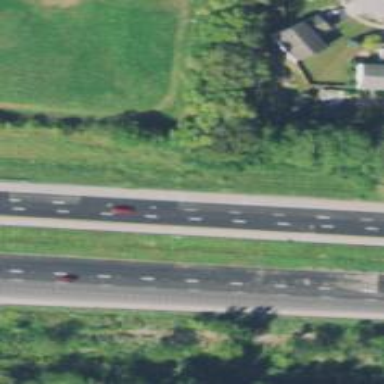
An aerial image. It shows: Motorway with embankment.